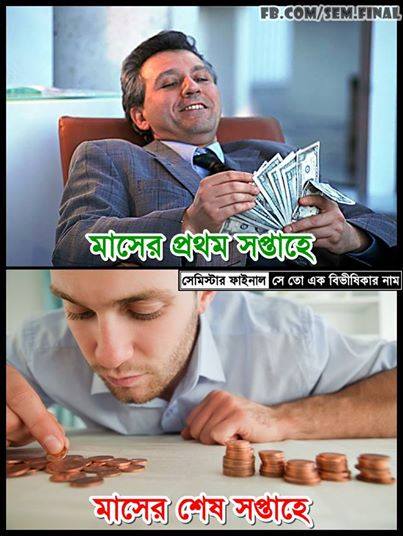
Text: মাসের প্রথম সপ্তাহে মাসের শেষ সপ্তাহে
Label: Non Hate